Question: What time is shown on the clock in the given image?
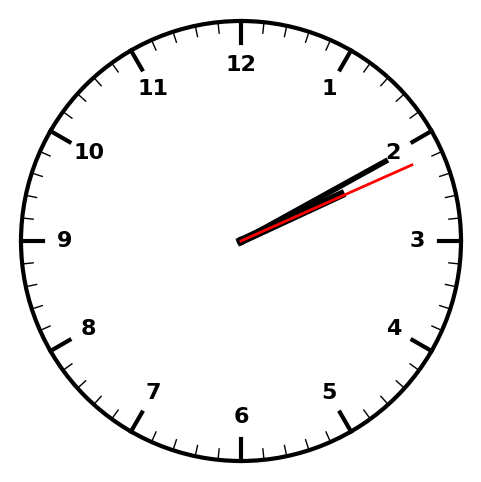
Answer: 02:10:11